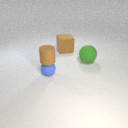
small blue rubber sphere to the left of large brown rubber cube